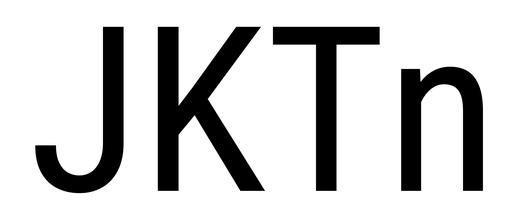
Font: Roboto_Condensed_Regular